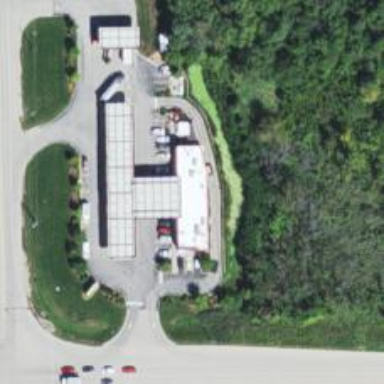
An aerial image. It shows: Convenience shop.